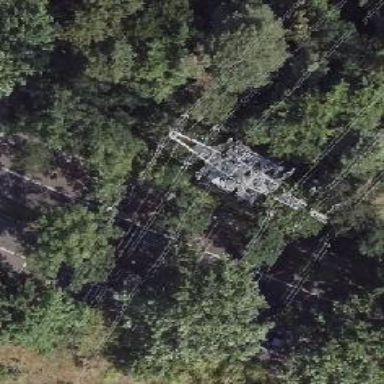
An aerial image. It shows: Power tower.